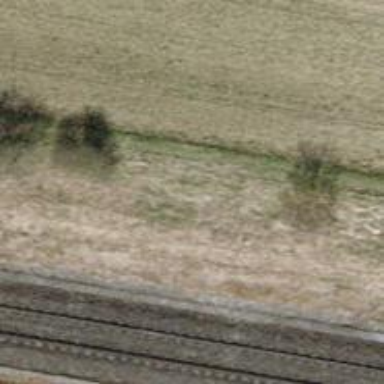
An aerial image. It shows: Hedge barrier.